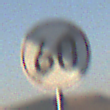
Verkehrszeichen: EndeGeschwindigkeit60
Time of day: SunriseSunset
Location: Outdoor (Nature)
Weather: Clear
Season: NotSpecified
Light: Natural